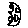
Label: car